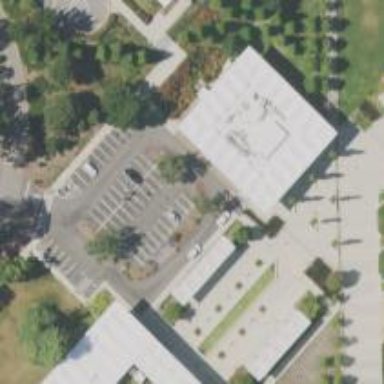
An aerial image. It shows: School building.